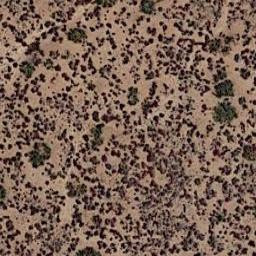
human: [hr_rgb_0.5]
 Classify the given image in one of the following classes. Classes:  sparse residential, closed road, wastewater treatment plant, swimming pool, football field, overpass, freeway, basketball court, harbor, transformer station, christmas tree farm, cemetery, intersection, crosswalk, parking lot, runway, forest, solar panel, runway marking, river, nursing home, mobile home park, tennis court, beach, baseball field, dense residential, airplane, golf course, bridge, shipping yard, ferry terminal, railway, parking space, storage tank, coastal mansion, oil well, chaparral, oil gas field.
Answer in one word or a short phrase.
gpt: chaparral